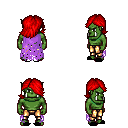
a pixel art fantasy rpg character, male body template, orc, green skin, maroon tattered cape, gold greaves, red swoop hairstyle, black slippers, four views (front, back, left, right), 2x2 character sprite sheet, small pixel art, hard edges, no anti-aliasing